Brain MRI, t1w sequence, axial 2D slice.
Patient: age 50, sex F, weight 78 kg, height 1.78 m
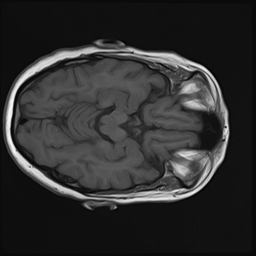